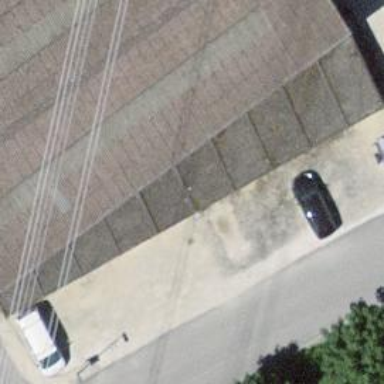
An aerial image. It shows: Garage building.